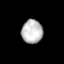
Tissue: lung
Cell type: Epithelial cells
Senescence score: 0.1431
Nuclear area (px): 491
Mean DAPI intensity: 187.843